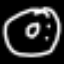
Label: donut